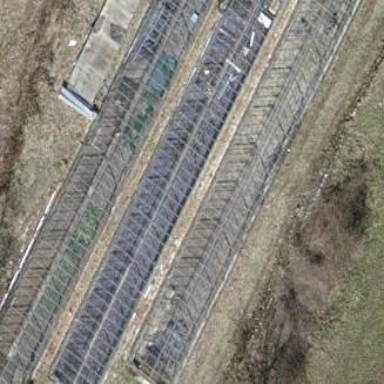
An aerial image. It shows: Greenhouse.